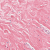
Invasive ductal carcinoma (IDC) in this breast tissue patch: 0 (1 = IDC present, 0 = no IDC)